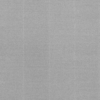
Label: dusty